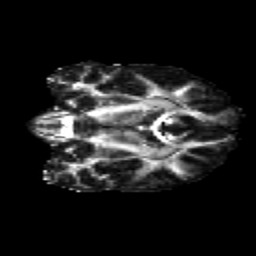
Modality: FA
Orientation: coronal
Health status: healthy
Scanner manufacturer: siemens
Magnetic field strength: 3 T
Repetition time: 12 s
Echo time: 0.092 s